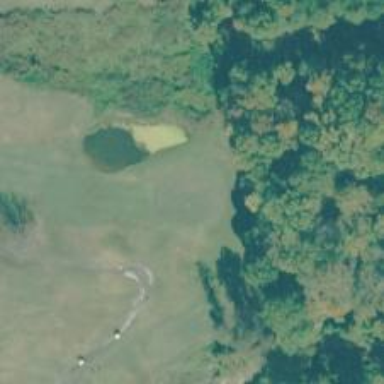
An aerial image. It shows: View of golf hole.